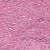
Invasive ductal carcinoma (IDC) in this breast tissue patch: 0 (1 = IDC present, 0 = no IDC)